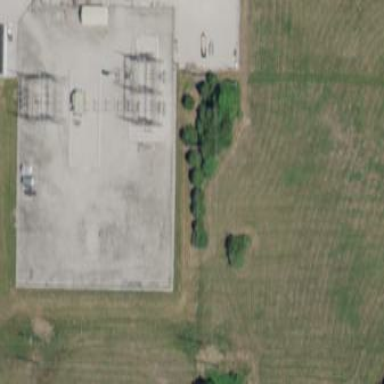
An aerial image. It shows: Power substation.